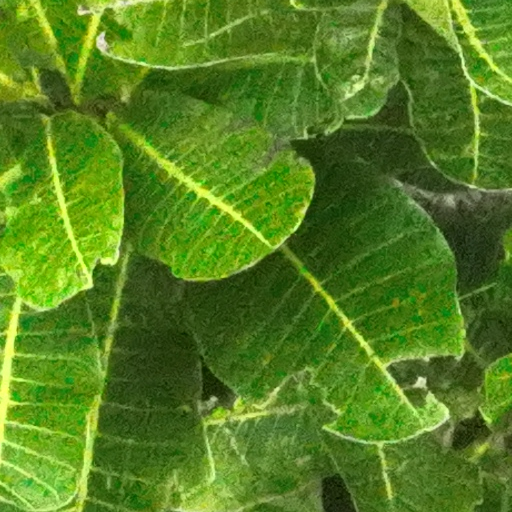
Species: Anacardium excelsum
GBIF accepted scientific name: Anacardium excelsum
Crown area (m\u00b2): 109.579